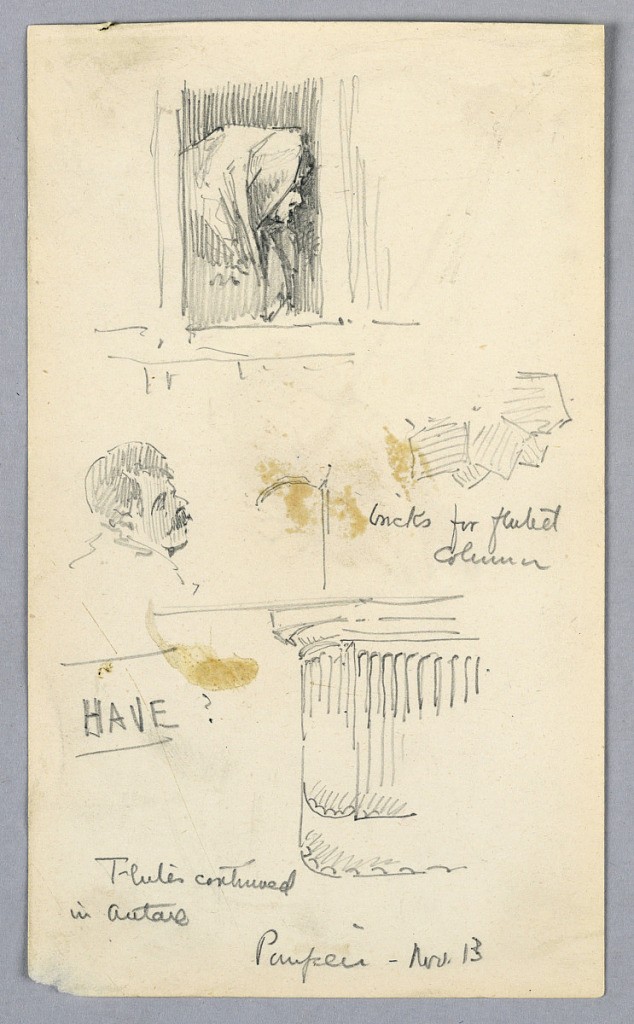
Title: Sketches in Pompeii
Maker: Arnold William Brunner, American, 1857–1925
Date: ca. 1881
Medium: Graphite on paper
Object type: Drawing
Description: Panel above, with profile of woman looking right, scarf tied around head. Sketch of profile of man with mustache looking right. Lower right, flutting for columns.